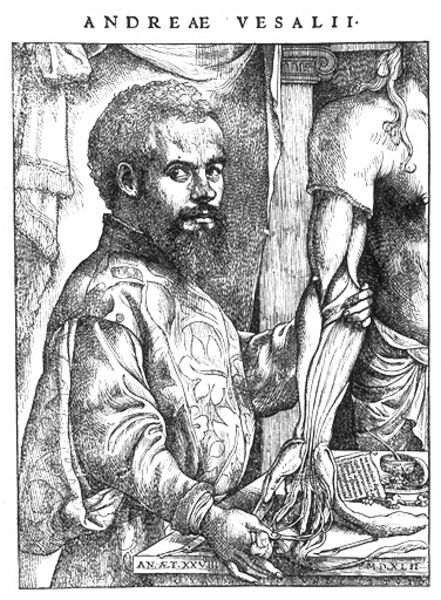
Titel: Bildnis des Andreas Vesal
Künstler: Jan Stephan von Calcar
Institution: (Seriendruck)
Schlagwörter: hand, haut, kopf, mann, weiß, frisur, grau, mund, nase, ohr, profil, schwarz, skizze, säule, säulen, tisch, zeichnung, blick, tuch, muster, bart, hemd, jacke, anatomie, arm, arme, augen, falten, gesicht, kragen, leiche, mensch, stehen, toter, ärmel, bild, bildnis, portrait, porträt, vorhang, fransen, haare, locke, locken, renaissance, holzschnitt, schrift, papier, studie, grafik, graphik, muskeln, ziffern, verzierung, faltenwurf, bucht, name, fleisch, griff, knochen, neger, buch, torso, druck, druckgraphik, schwarz weiss, schraffur, radierung, stich, text, buchstaben, beschriftung, arzt, medizin, brokat, darstellung, rüstung, puppe, schwarzer, unterarm, muskel, wams, adern, forscher, gelehrter, schriftstück, studium, lernen, kupferstich, gefäße, ader, araber, doktor, wissenschaft, aufbau, sektion, lateinisch, sehnen, biologie, neugierde, bärtiger mann, andreas, obduktion, analyse, druc, operation, anatom, chirurg, wanst, präparat, misstrauisch, nerven, sezieren, sezierung, tiscj, andre, vesalius, andrea vesalis, andreas vesalius, 1542, muskelln, andrea vesal, sehenen, andreae vesalii, vesalii, andreae, anderas, zeichnung pflanzenkunde alchimist, präparieren, andrea vesali, andre vesalii, vasalius, kleines ohr, renecance, gehäuteter arm, römische daten